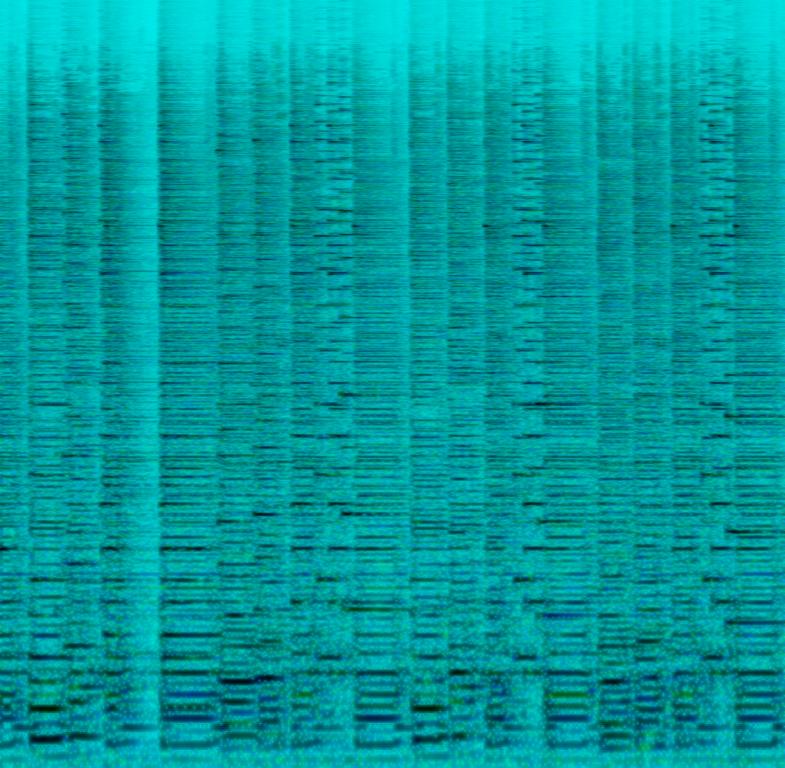
This is an intricate melody played on the harpsichord. It's recorded live and has a suspenseful feeling to it. The melody is played at a medium tempo.